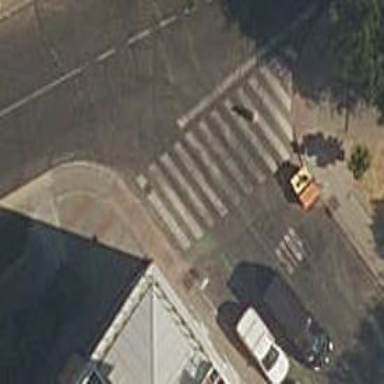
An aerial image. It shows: Uncontrolled zebra crossing on the road.